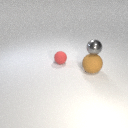
large brown rubber sphere below small gray metal sphere